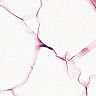
Metastatic tissue present: no